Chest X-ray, AP view. Patient: 58 years old, sex F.
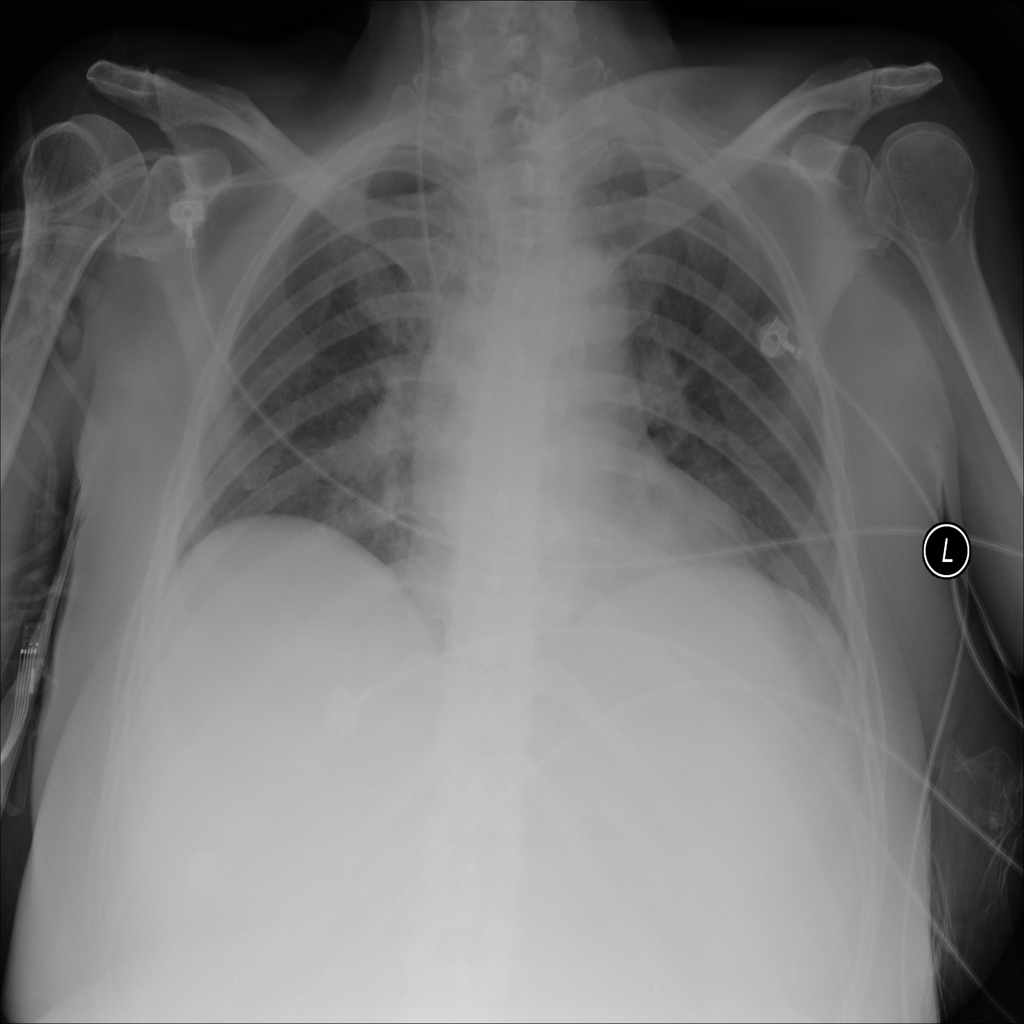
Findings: No Finding